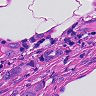
Metastatic tissue present: yes